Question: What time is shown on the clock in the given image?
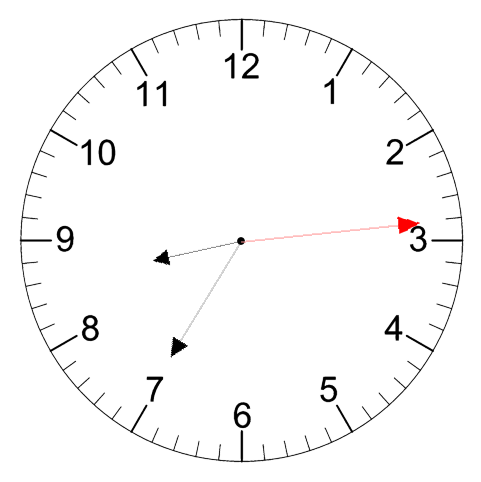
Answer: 08:35:14